Question: I am trying to use this image as a border around a div.

I want it to stretch around the div like a rubber band. This is the CSS I am using.
'''
div#divname {
border-image: url('red-border-box.png') 30 30 30 30;
behavior: url('/wp-content/uploads/scripts/PIE.php');
}
'''
It works in IE 11 and the latest Chrome and Firefox. I tried using CSS3 Pie for IE 10, but there's no effect.
Is there an alternative approach I can use for IE 10?
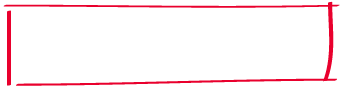
Answer: 'Border-image' is <URL>
'''
div {
background: url('http://i.stack.imgur.com/SsCre.png') no-repeat;
background-size: 100% 100%;
padding: 10px;
padding-left: 20px;
width: 300px;
}
'''